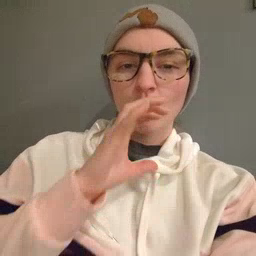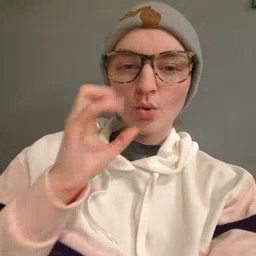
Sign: old